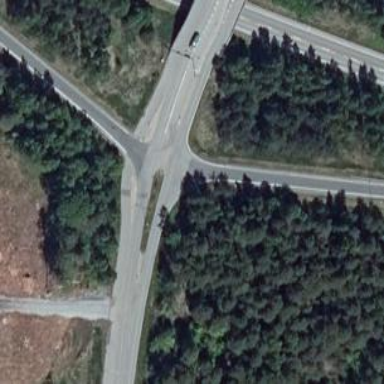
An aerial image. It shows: Primary link highway with asphalt surface and tertiary functional class.